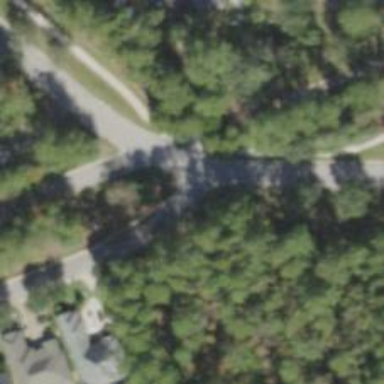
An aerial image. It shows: Stop road.